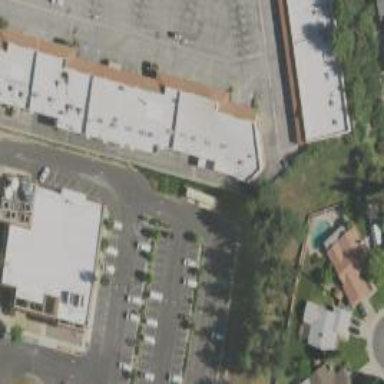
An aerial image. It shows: Retail building.